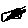
Label: circle